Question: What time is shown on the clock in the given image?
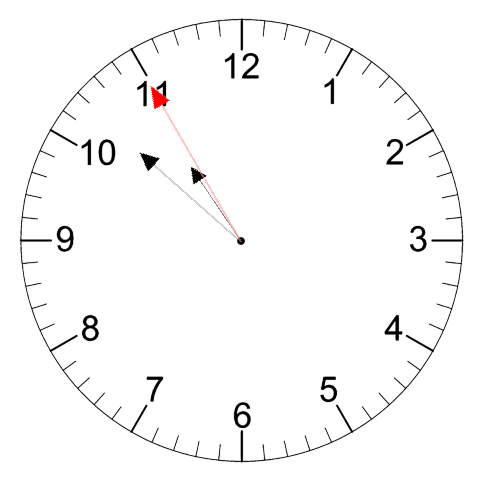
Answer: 10:51:55